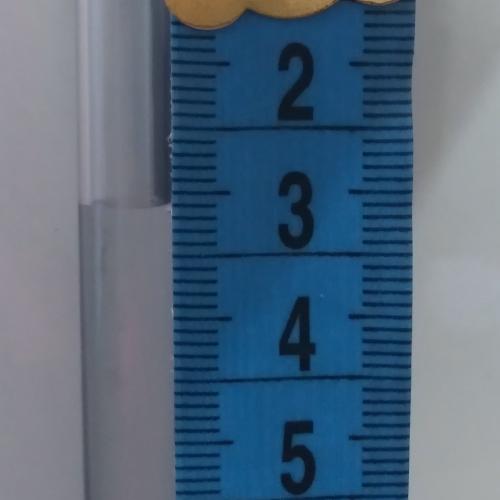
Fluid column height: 3.1 cm